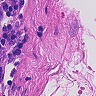
Metastatic tissue present: no